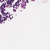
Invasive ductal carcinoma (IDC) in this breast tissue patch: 0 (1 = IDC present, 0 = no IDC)